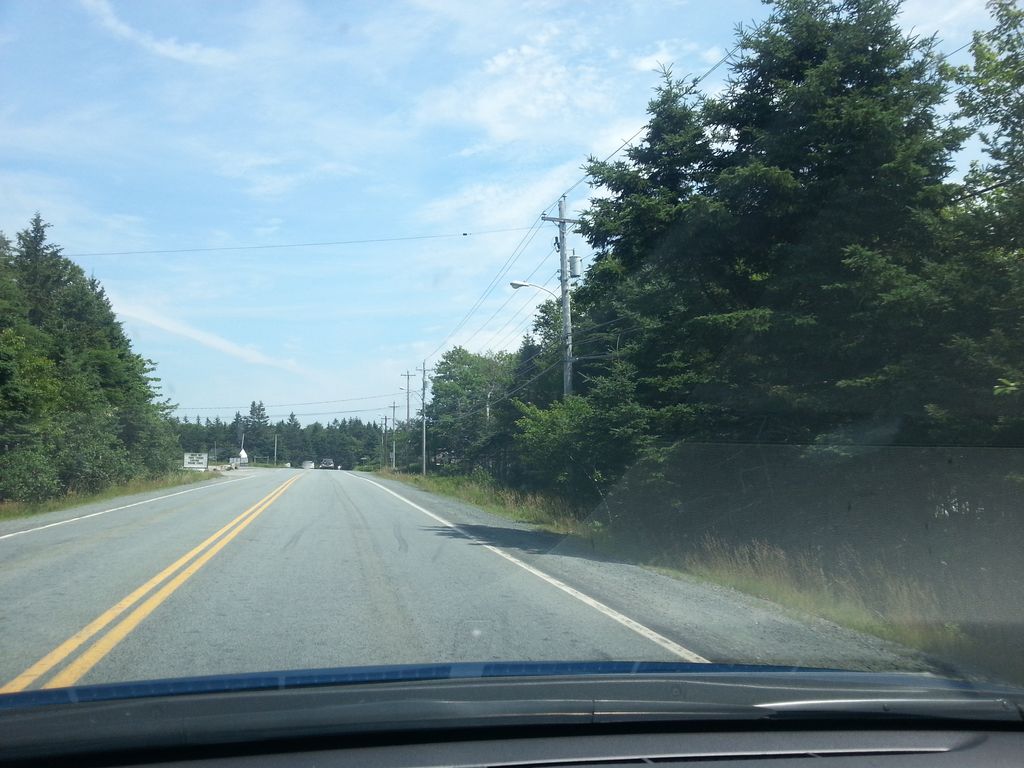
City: halifax